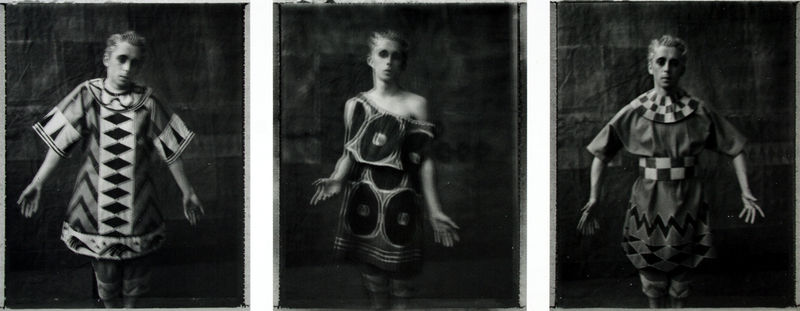
Titel: Tryptichon
Künstler: Sarah Moon
Standort: Monaco
Institution: Nouveau Musée National
Schlagwörter: mann, schatten, weiß, menschen, frau, geste, kleid, kleider, licht, schwarz, gürtel, mode, muster, rock, kleidung, stehen, ärmel, gesten, hände, portrait, porträt, kostüm, pose, drei, borte, schulter, modell, zwei, graphik, symmetrie, unscharf, foto, fotografie, photographie, posen, schulterfrei, porträts, clown, schwarzweiß, kreise, reihe, posieren, portraits, puppe, photo, rauten, zickzack, serie, verschwommen, kostüme, schlieren, aufnahme, dreiteilig, unschärfe, triptychon, handbewegung, aufnahmen, fotografien, photos, photographien, ferauen